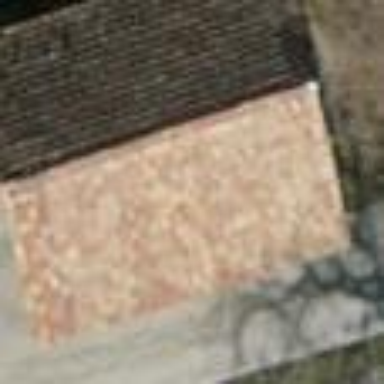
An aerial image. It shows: Shed.